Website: home-depot
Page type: cross-sells
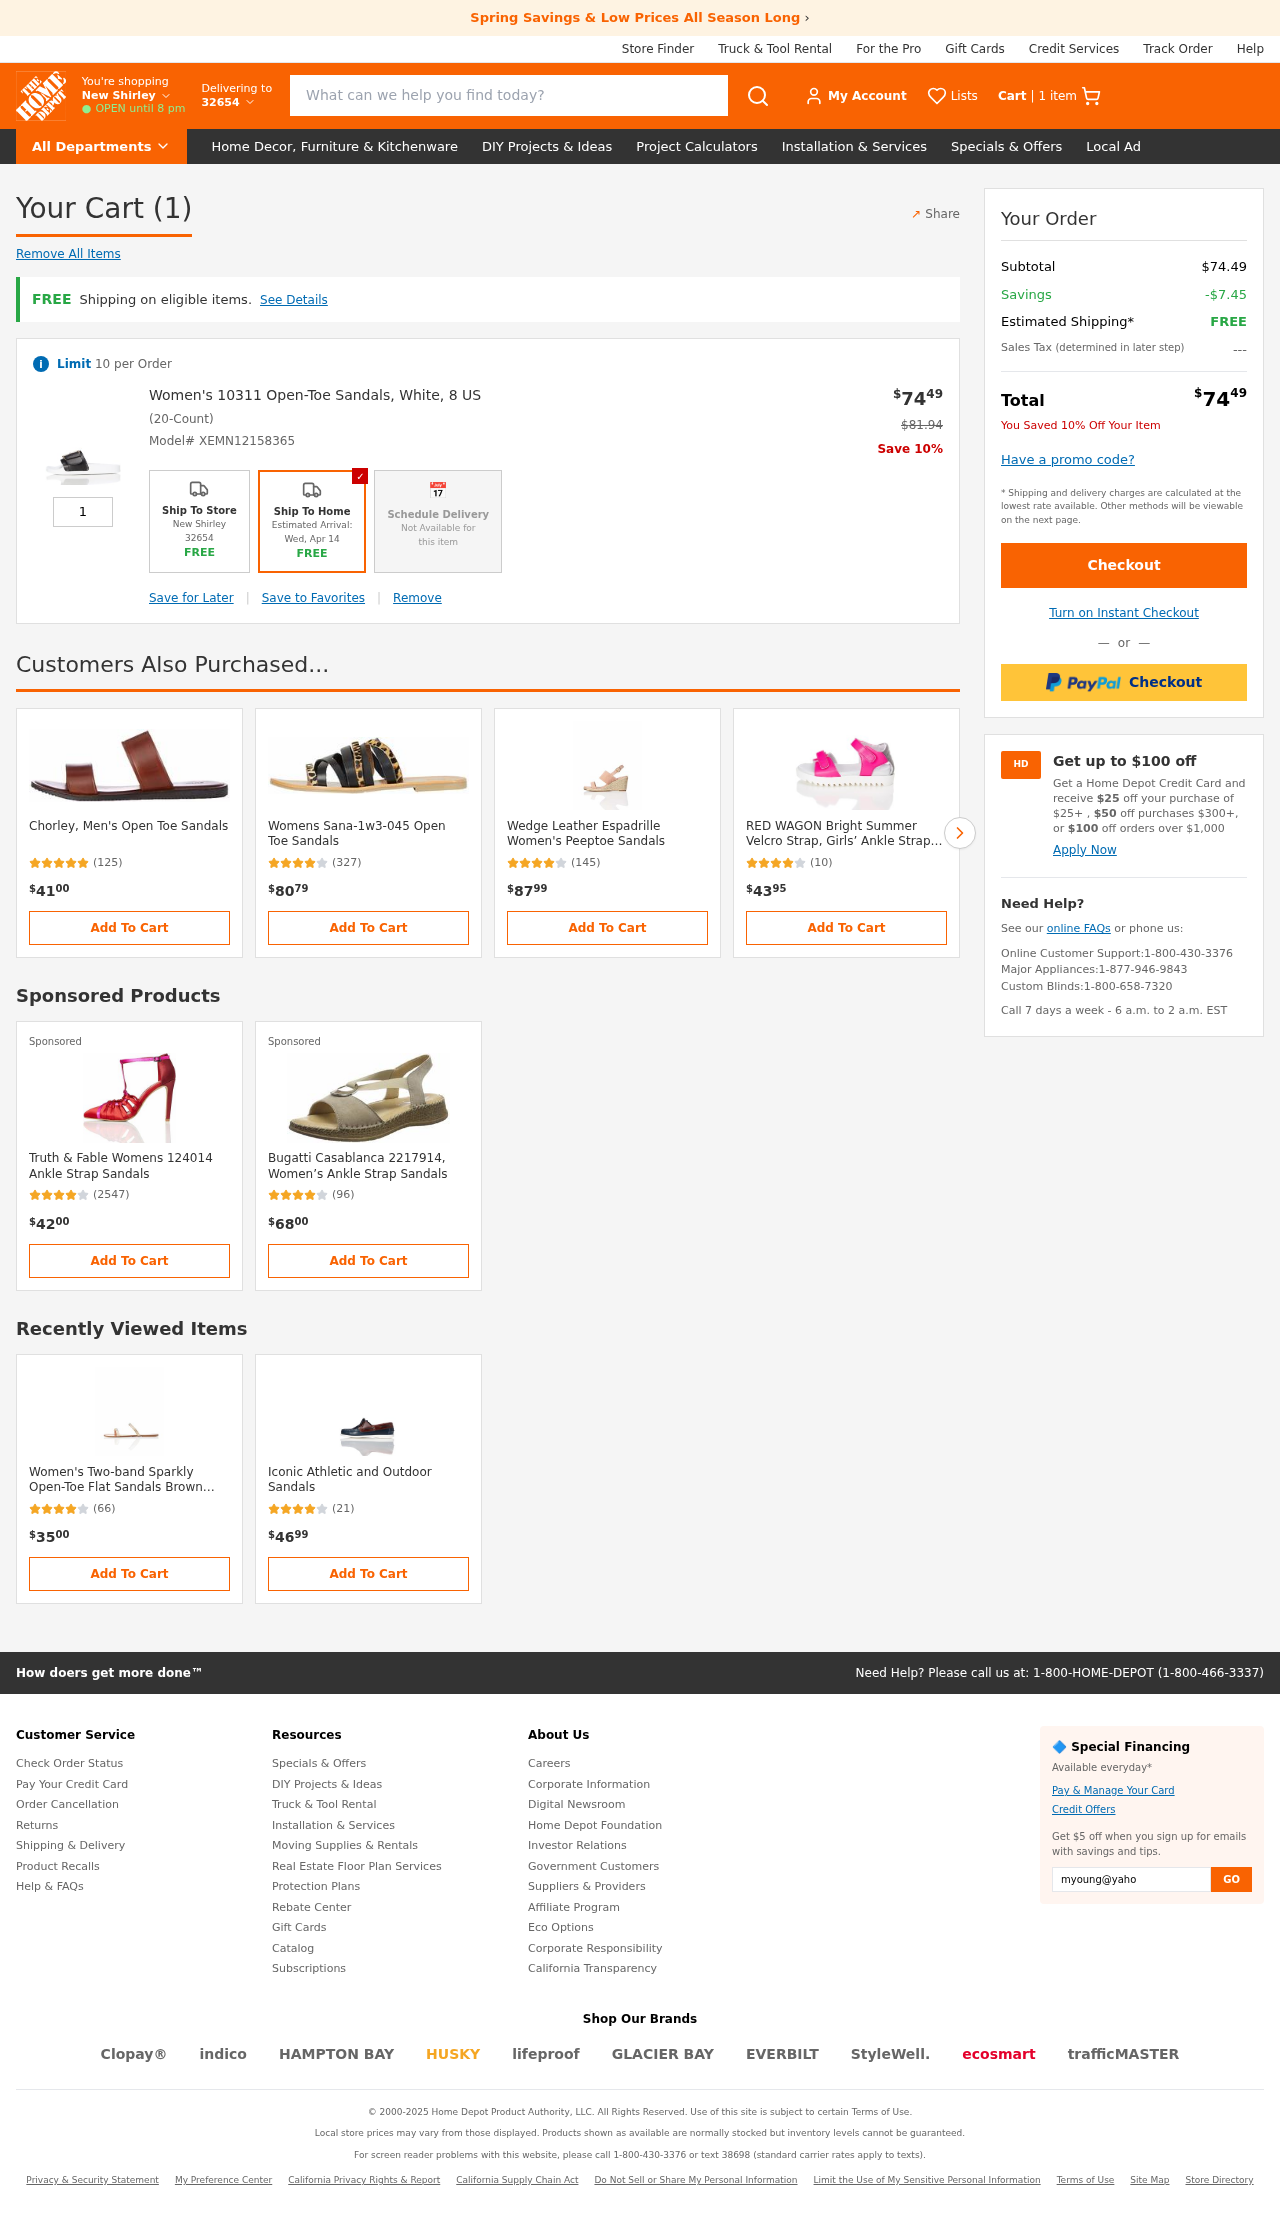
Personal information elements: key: PII_LOCATION1_CITY
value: New Shirley
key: PII_POSTCODE
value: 32654
Product elements: key: PRODUCT1_NAME
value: Women's 10311 Open-Toe Sandals, White, 8 US
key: PRODUCT1_PRICE
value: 74.49
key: PRODUCT1_QUANTITY
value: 1
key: PRODUCT1_ORIGINAL_PRICE
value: $81.94
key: PRODUCT2_NAME
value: Chorley, Men's Open Toe Sandals
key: PRODUCT2_NUM_RATINGS
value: (125)
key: PRODUCT2_PRICE
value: $4100
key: PRODUCT3_NAME
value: Womens Sana-1w3-045 Open Toe Sandals
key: PRODUCT3_NUM_RATINGS
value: (327)
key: PRODUCT3_PRICE
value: $8079
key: PRODUCT4_NAME
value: Wedge Leather Espadrille Women's Peeptoe Sandals
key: PRODUCT4_NUM_RATINGS
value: (145)
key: PRODUCT4_PRICE
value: $8799
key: PRODUCT5_NAME
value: RED WAGON Bright Summer Velcro Strap, Girls’ Ankle Strap Sandals
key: PRODUCT5_NUM_RATINGS
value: (10)
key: PRODUCT5_PRICE
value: $4395
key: PRODUCT6_NAME
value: Truth & Fable Womens 124014 Ankle Strap Sandals
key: PRODUCT6_NUM_RATINGS
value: (2547)
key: PRODUCT6_PRICE
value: $4200
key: PRODUCT7_NAME
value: Bugatti Casablanca 2217914, Women’s Ankle Strap Sandals
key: PRODUCT7_NUM_RATINGS
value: (96)
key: PRODUCT7_PRICE
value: $6800
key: PRODUCT8_NAME
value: Women's Two-band Sparkly Open-Toe Flat Sandals Brown Sand), US 9
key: PRODUCT8_NUM_RATINGS
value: (66)
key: PRODUCT8_PRICE
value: $3500
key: PRODUCT9_NAME
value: Iconic Athletic and Outdoor Sandals
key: PRODUCT9_NUM_RATINGS
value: (21)
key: PRODUCT9_PRICE
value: $4699
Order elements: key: ORDER_NUM_ITEMS
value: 1 item
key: ORDER_NUM_ITEMS
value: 1
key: ORDER_SKU
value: Model# XEMN12158365
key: ORDER_SUBTOTAL
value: $74.49
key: ORDER_SAVINGS
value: -$7.45
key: ORDER_TOTAL
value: $7449
Search elements: key: HEADER_SEARCH
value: What can we help you find today?